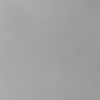
Label: dusty